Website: crate-barrel
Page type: review-order
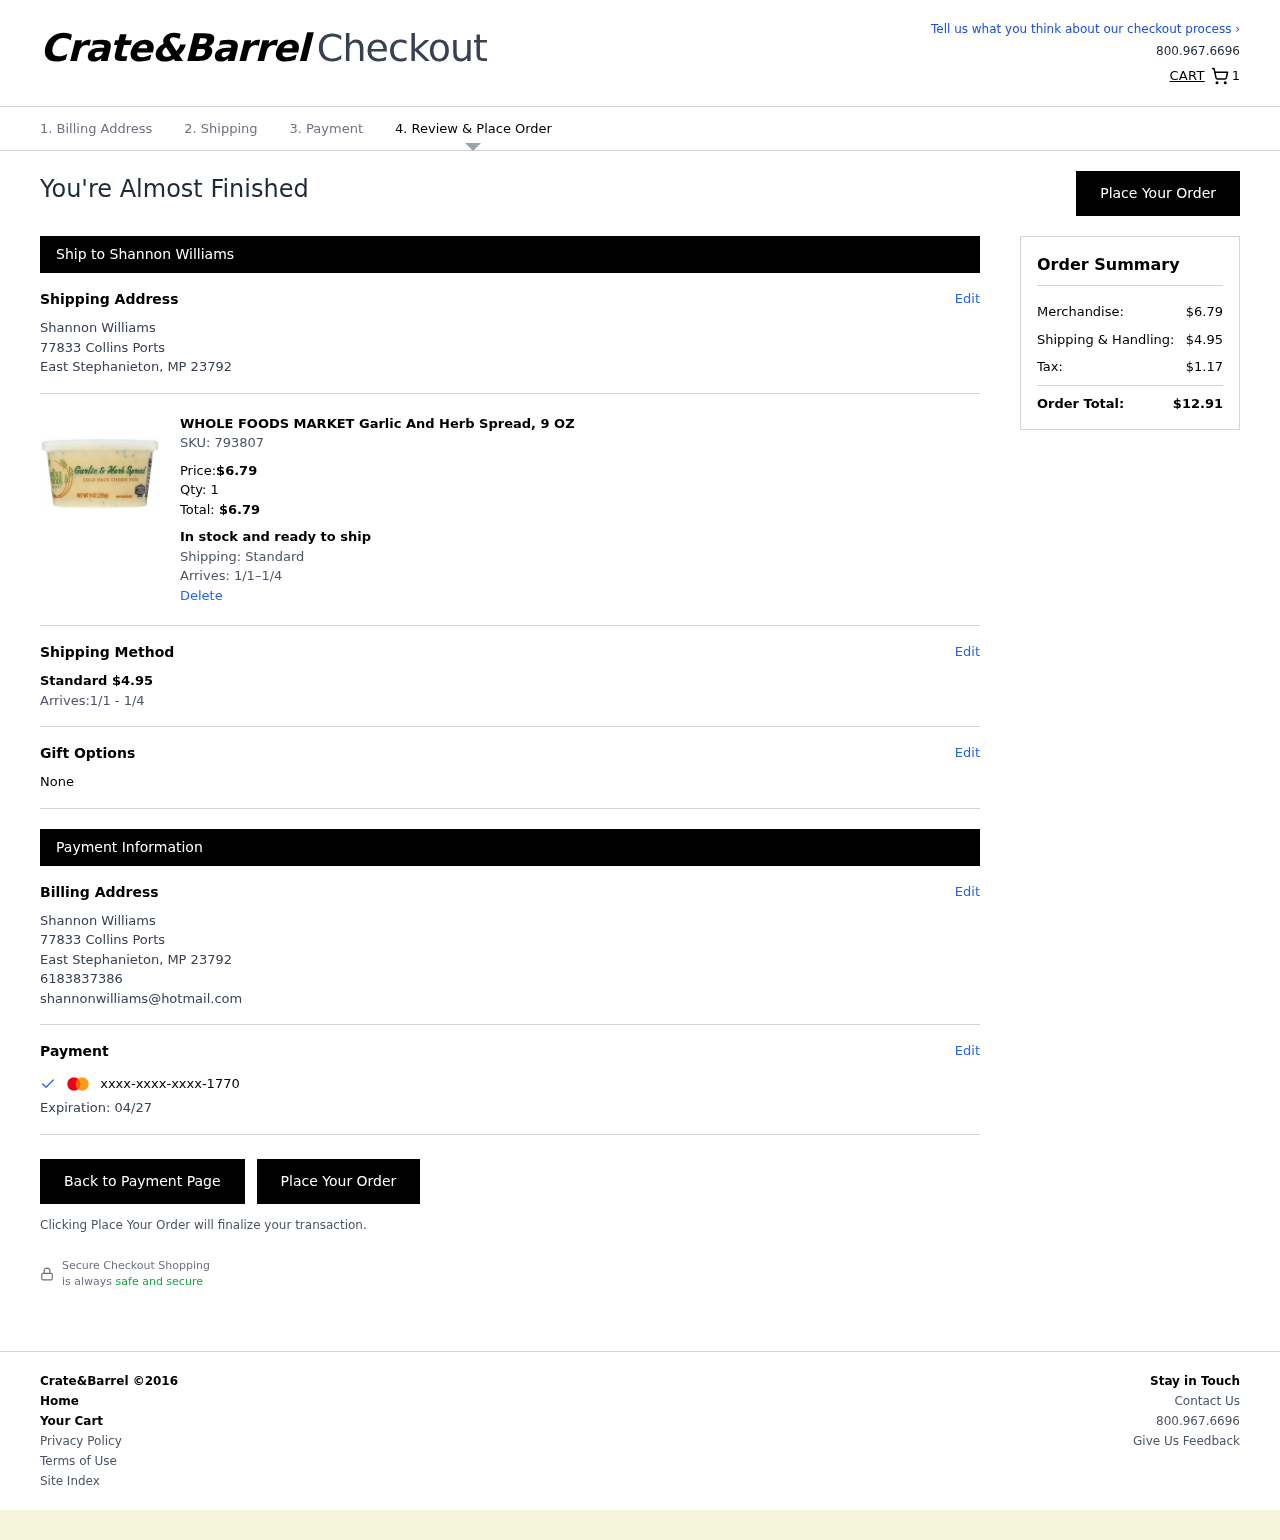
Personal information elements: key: PII_CARD_EXPIRY
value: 04/27
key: PII_CARD_LAST4
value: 1770
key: PII_EMAIL
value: shannonwilliams@hotmail.com
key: PII_FULLNAME
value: Shannon Williams
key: PII_PHONE
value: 6183837386
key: PII_FIRSTNAME
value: Shannon
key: PII_LASTNAME
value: Williams
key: PII_FULLNAME2
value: Shannon Williams
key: PII_FULLNAME3
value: Shannon Williams
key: PII_FIRSTNAME2
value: Shannon
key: PII_FIRSTNAME3
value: Shannon
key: PII_LASTNAME2
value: Williams
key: PII_LASTNAME3
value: Williams
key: PII_FIRSTNAME_DERIVED
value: Shannon
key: PII_LASTNAME_DERIVED
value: Williams
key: PII_FULLNAME_DERIVED
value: Shannon Williams
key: PII_NAME_FULL_DERIVED
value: Shannon Williams
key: PII_STREET
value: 77833 Collins Ports
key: PII_CITY
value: East Stephanieton
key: PII_STATE_ABBR
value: MP
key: PII_STATE
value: MP
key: PII_POSTCODE
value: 23792
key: PII_POSTCODE_FULL
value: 23792
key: PII_POSTCODE_NUMERIC
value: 23792
Product elements: key: PRODUCT1_NAME
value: WHOLE FOODS MARKET Garlic And Herb Spread, 9 OZ
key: PRODUCT1_PRICE
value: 6.79
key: PRODUCT1_QUANTITY
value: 1
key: PRODUCT1_TOTAL
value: $6.79
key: PRODUCT_SKU_ID
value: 793807
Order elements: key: ORDER_NUM_ITEMS
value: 1
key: ORDER_DELIVERY_RANGE
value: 1/1–1/4
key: ORDER_SHIPPING_COST2
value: $4.95
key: ORDER_DELIVERY_RANGE2
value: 1/1 - 1/4
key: ORDER_SUBTOTAL
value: $6.79
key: ORDER_SHIPPING_COST3
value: $4.95
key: ORDER_TAX
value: $1.17
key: ORDER_TOTAL
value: $12.91